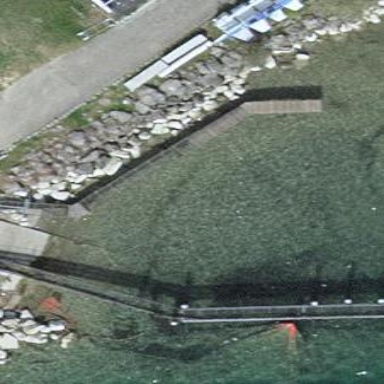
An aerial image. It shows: Pier made of metal.